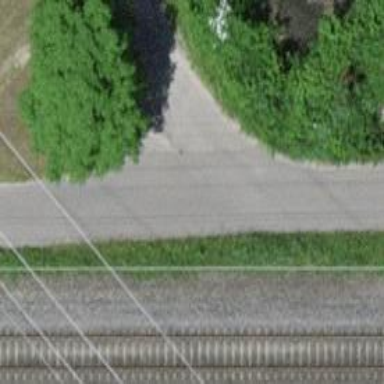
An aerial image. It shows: Agricultural track with grade1 surface. Only agricultural vehicles are allowed on this track.